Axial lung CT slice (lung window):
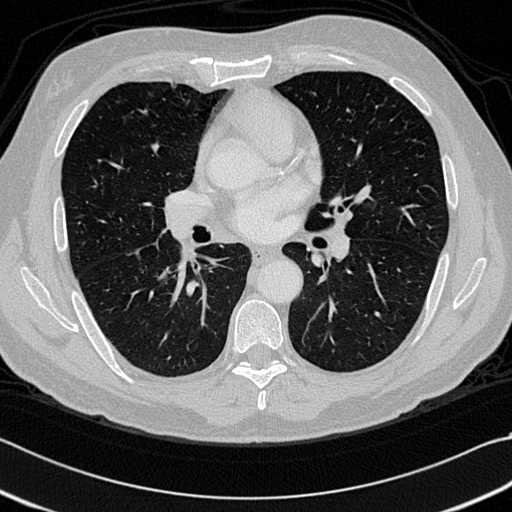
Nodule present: no